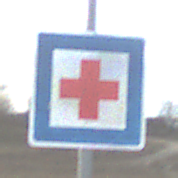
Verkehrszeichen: ErsteHilfe
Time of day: SunriseSunset
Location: Outdoor (RoadRail)
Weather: PartlyCloudy
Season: NotSpecified
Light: Natural